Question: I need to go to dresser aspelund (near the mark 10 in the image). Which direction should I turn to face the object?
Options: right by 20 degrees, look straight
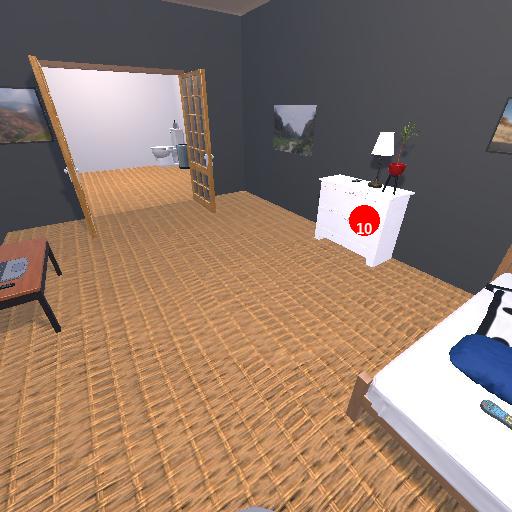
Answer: right by 20 degrees